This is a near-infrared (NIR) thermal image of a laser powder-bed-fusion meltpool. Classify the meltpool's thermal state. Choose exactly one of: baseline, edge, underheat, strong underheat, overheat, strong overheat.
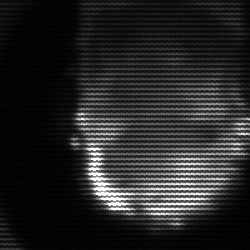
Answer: baseline